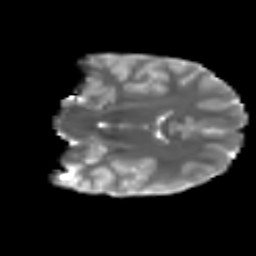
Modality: T2w
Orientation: coronal
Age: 14
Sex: male
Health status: ill
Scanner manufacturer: ge
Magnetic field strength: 3 T
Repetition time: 6.752 s
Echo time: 0.079 s